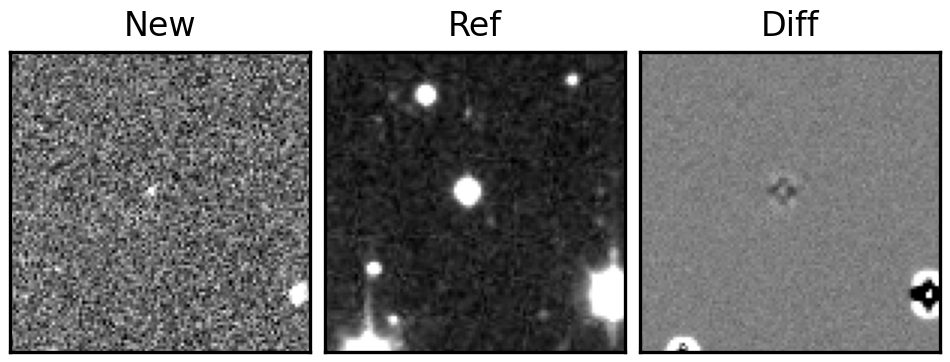
Label: bogus